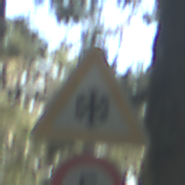
Verkehrszeichen: SchneeOderEisglaette
Zusatzzeichen unten: Geschwindigkeit5
Umgebung: Outdoor, Nature
Tageszeit: Midday
Wetter: Clear
Licht: Natural
Jahreszeit: NotSpecified
Kontrast: LowContrast